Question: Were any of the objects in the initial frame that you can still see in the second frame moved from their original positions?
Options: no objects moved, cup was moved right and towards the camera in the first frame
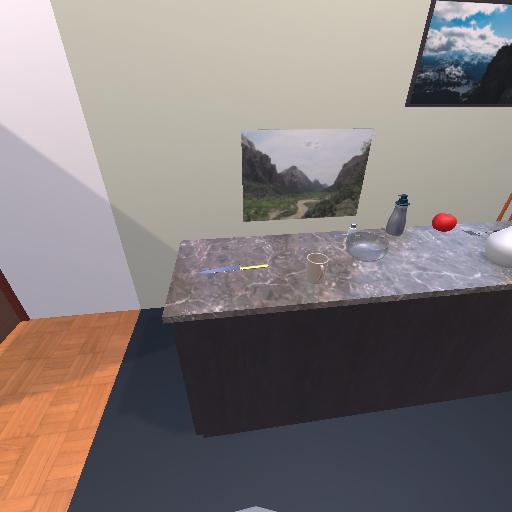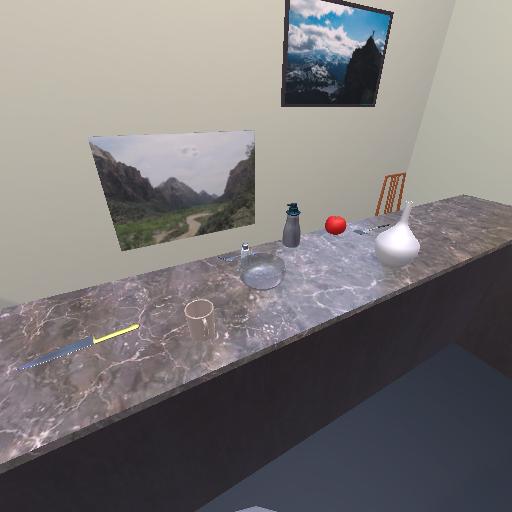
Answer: no objects moved